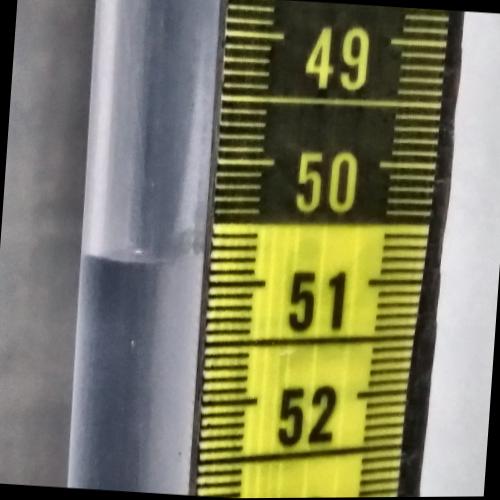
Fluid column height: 50.8 cm